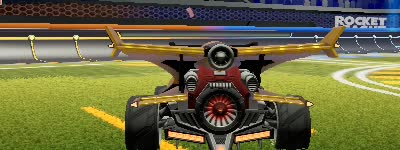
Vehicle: aftershock